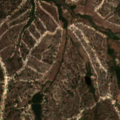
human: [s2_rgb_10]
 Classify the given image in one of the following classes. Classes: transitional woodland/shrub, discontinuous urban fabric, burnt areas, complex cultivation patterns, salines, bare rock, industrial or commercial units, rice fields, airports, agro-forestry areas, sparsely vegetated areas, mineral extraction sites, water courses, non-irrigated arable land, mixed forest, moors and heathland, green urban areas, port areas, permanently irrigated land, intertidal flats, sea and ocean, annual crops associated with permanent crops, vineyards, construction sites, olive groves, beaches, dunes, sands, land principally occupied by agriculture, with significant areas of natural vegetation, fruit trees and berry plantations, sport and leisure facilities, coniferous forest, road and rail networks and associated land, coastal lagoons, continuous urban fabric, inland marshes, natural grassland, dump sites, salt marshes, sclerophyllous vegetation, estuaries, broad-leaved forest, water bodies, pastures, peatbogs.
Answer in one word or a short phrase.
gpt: permanently irrigated land, broad-leaved forest, coniferous forest